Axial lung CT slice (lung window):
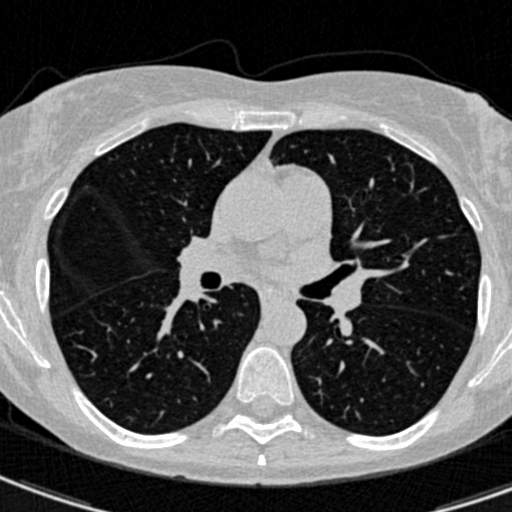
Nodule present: no